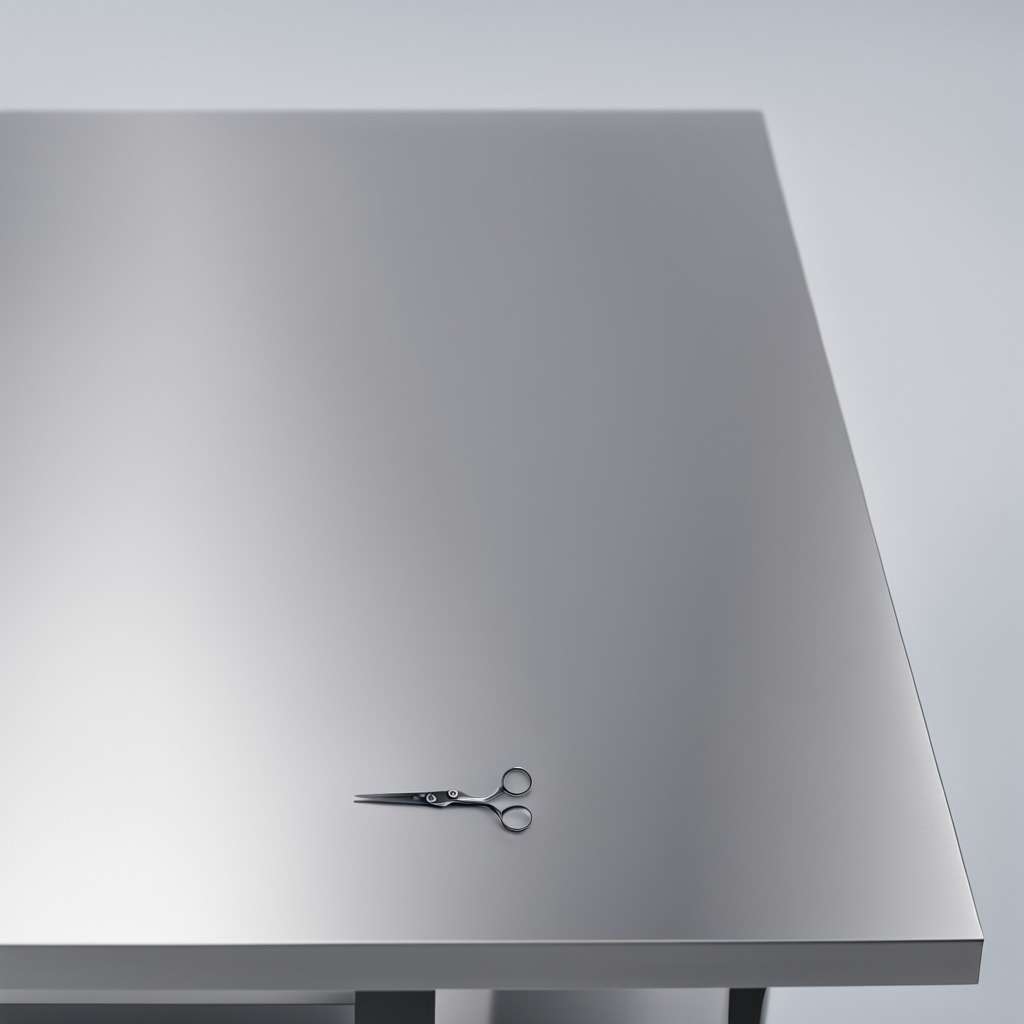
A scissor is lying on the stainless steel table in a high-end prototyping lab.